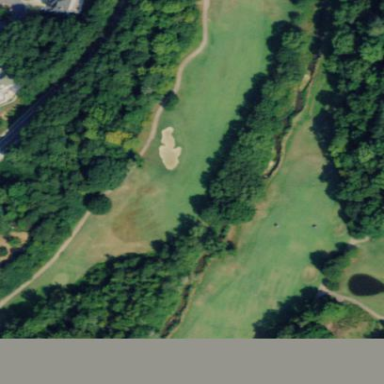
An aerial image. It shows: Rough grassy area used for golf.